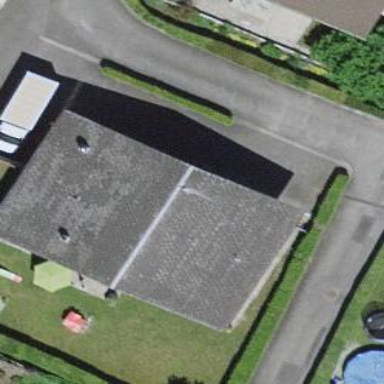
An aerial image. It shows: Building with gabled roof oriented across its structure.